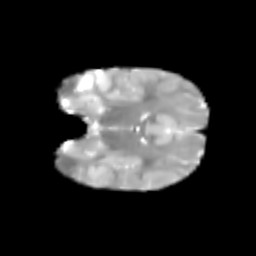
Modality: T2w
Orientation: coronal
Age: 6
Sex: male
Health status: healthy